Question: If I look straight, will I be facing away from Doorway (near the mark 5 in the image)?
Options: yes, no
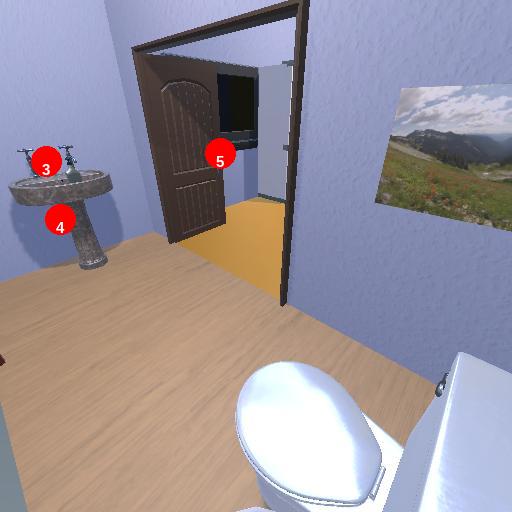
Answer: yes